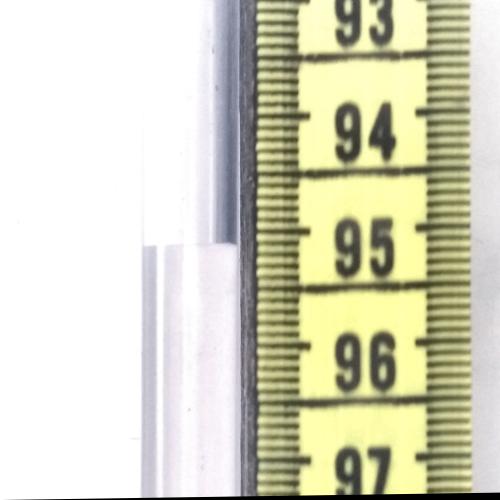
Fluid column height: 95.1 cm